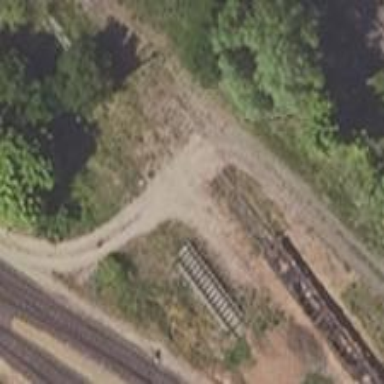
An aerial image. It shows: Abandoned railway yard.